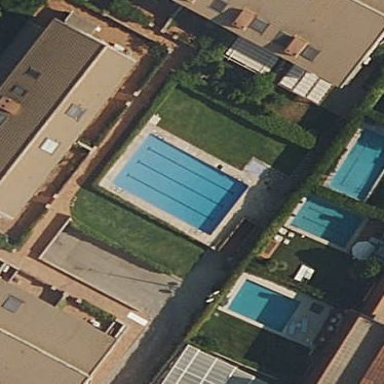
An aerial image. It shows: Swimming pool located in leisure land.